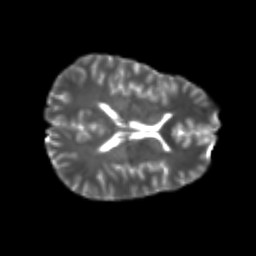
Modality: T2w
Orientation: axial
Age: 25
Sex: male
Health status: healthy
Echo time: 0.074 s